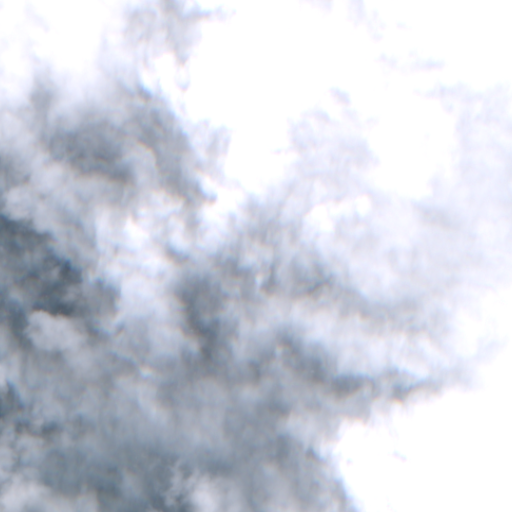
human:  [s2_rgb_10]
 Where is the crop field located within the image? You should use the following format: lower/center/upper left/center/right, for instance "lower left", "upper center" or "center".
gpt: The crop field is located in the lower right of the image.
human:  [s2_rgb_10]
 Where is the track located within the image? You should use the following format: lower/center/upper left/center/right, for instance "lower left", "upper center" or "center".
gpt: There is no track in the image.